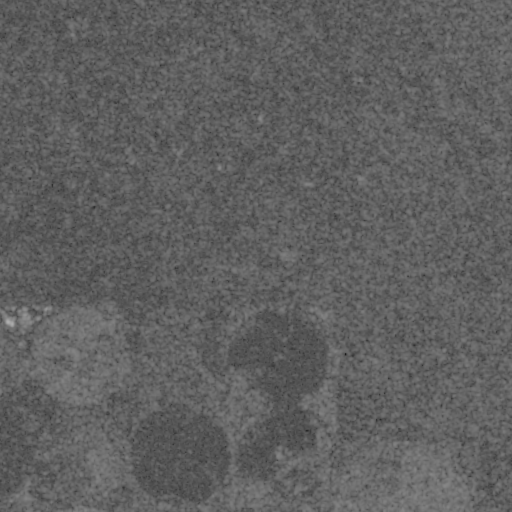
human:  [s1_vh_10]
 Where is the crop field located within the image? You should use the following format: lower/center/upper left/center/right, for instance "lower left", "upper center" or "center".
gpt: The crop field is located in the lower left of the image.
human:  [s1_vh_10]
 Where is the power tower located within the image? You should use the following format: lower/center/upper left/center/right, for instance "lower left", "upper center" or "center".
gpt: The power tower is located in the upper of the image.
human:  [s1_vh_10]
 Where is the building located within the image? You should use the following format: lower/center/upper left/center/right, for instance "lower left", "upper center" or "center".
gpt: The building is located in the lower left of the image.
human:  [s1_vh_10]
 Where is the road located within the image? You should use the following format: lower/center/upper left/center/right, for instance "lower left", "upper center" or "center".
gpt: There is no road in the image.

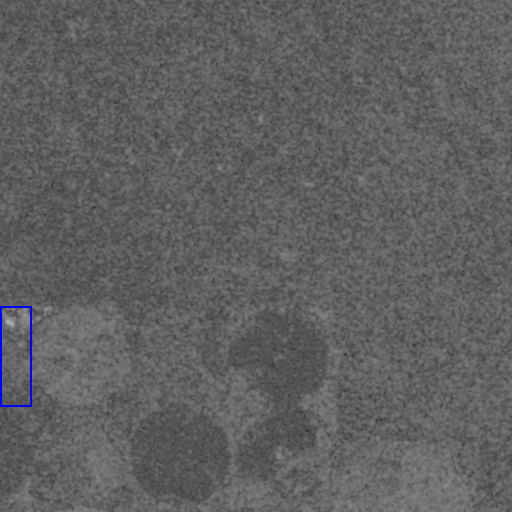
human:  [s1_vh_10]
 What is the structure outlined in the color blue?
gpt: The structure outlined in blue is a crop field.
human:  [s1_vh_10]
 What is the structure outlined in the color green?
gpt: There is no green outline.